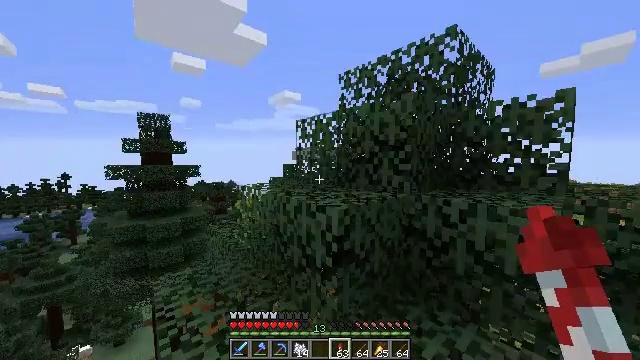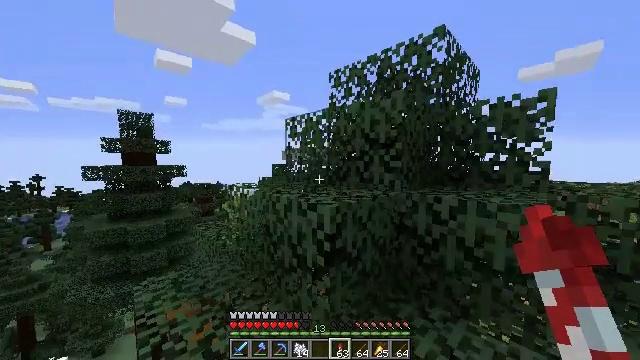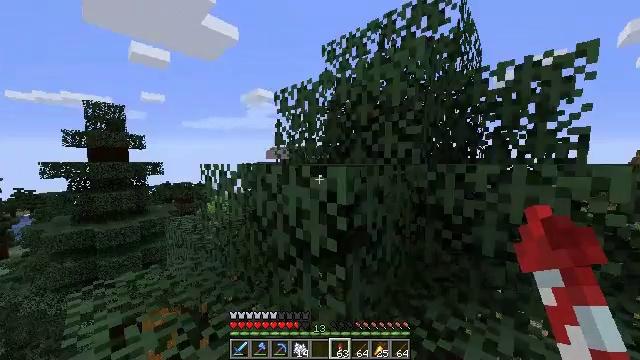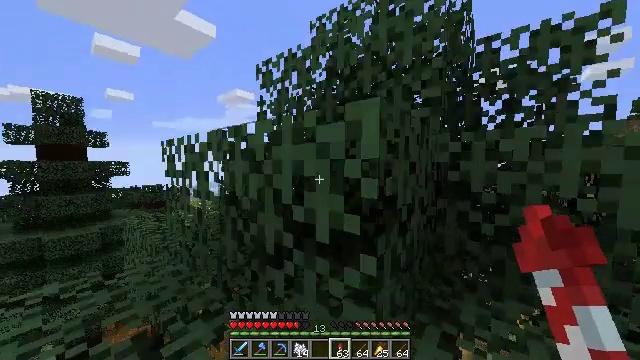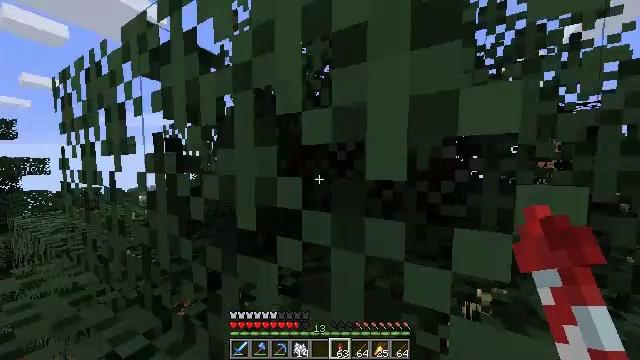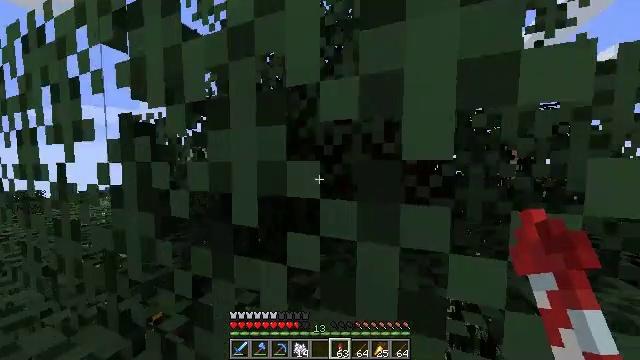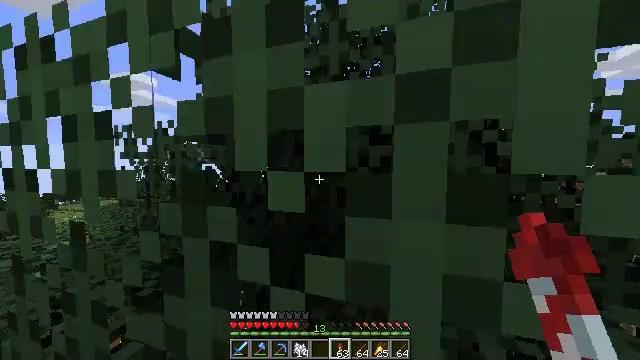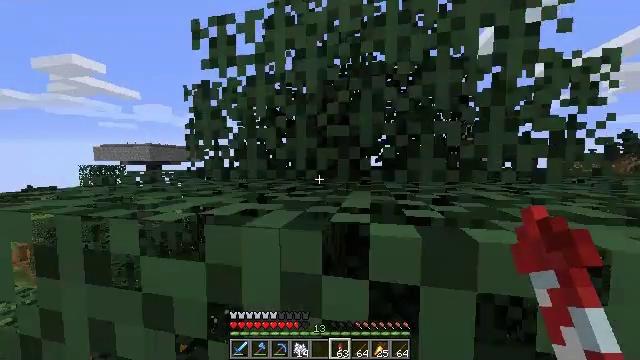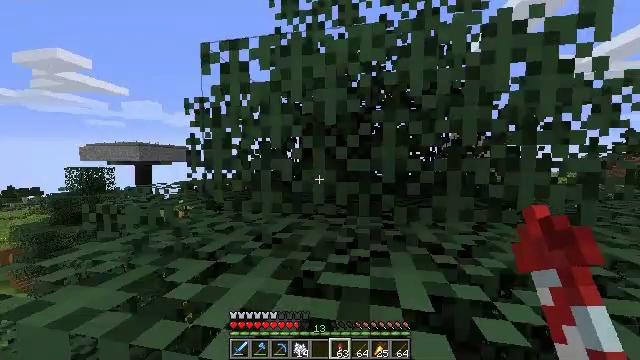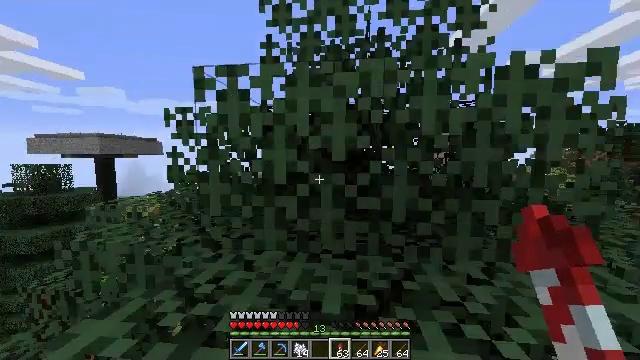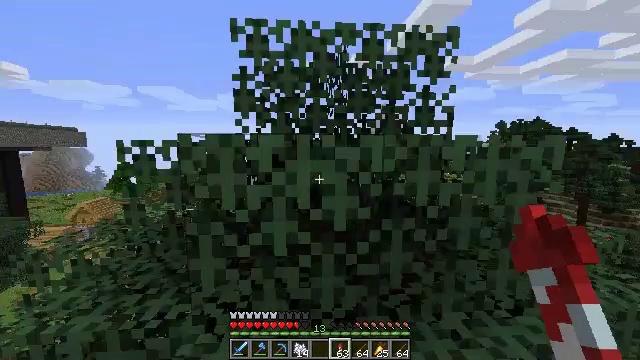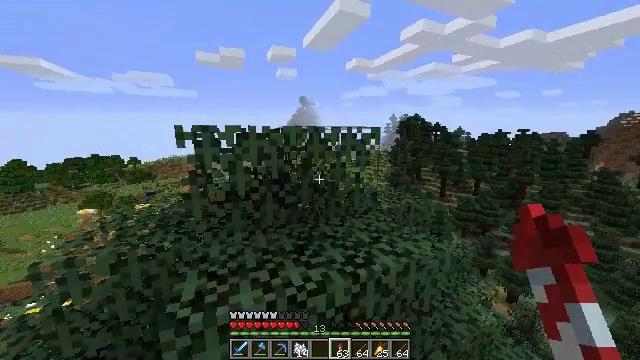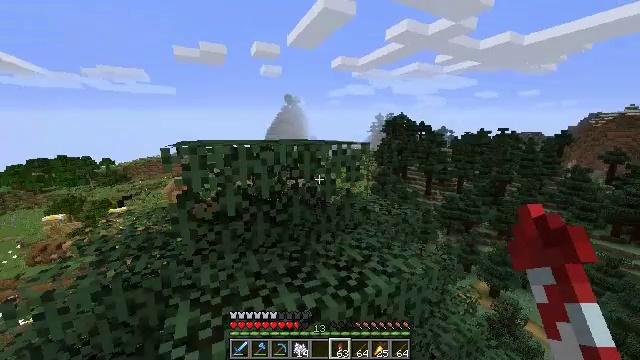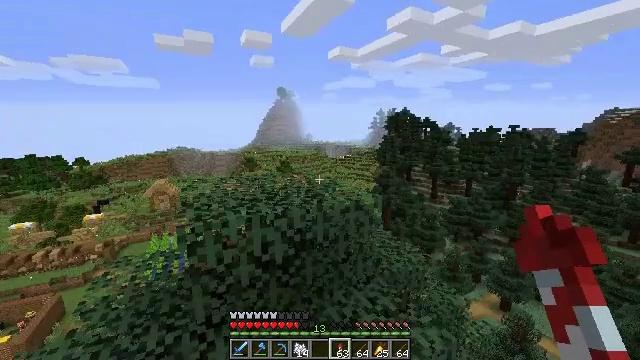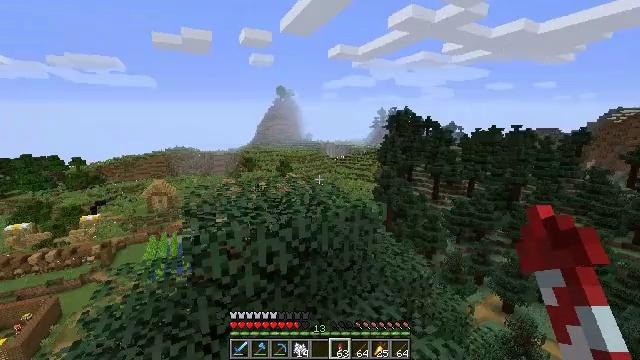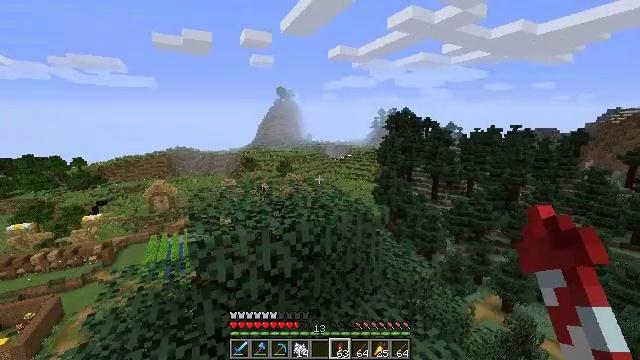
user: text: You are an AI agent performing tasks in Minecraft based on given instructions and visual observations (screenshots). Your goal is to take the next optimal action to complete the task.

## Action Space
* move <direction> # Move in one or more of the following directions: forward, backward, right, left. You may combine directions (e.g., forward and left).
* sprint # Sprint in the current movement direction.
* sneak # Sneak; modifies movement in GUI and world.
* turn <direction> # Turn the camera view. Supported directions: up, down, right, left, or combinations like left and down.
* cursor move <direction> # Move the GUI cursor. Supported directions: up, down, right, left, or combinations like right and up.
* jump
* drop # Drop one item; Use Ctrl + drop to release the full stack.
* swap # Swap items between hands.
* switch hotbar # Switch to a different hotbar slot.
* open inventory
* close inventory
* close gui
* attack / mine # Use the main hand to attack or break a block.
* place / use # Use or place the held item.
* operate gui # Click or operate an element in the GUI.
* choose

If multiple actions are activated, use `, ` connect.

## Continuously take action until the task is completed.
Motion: motion action
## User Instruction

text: Punch the spruce leaves to get saplings.
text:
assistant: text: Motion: move forward, sprint, turn right, jump
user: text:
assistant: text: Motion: move forward, sprint, turn right, jump
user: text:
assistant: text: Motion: move forward, sprint, turn right, jump
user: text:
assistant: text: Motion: move forward, sprint, turn right, jump
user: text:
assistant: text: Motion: move forward, sprint, turn right, jump
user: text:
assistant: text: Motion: move forward, sprint, turn right, jump
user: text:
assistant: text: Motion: move forward, sprint, turn right, jump
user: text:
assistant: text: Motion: move forward, sprint, jump
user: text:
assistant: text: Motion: move forward, sprint, turn right and down, jump
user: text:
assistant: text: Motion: move forward, sprint, turn right and down, jump
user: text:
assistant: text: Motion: move forward and move right, turn right and down
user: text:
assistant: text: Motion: move right, turn right
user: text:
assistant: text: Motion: move right
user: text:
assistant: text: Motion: move right
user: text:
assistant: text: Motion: no_op
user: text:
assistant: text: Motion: no_op
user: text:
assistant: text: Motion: move forward
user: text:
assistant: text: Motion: move forward, turn left
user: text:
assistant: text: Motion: move forward, sprint, turn left and down, jump
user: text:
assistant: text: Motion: move forward, turn down, jump
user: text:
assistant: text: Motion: move forward, turn right and down, jump
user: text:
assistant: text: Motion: move forward, turn right and down, jump
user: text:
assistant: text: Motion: move forward, jump
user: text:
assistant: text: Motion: move forward, turn down, jump
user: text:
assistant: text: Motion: move forward, turn left and down, jump
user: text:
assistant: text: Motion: move forward, turn left and down
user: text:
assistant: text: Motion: move forward, turn down
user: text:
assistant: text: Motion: move forward
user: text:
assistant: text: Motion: move forward, turn left and up
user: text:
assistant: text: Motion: move forward, turn left and up